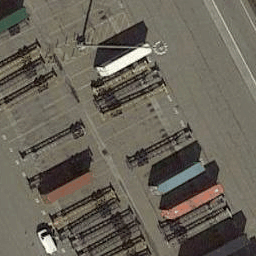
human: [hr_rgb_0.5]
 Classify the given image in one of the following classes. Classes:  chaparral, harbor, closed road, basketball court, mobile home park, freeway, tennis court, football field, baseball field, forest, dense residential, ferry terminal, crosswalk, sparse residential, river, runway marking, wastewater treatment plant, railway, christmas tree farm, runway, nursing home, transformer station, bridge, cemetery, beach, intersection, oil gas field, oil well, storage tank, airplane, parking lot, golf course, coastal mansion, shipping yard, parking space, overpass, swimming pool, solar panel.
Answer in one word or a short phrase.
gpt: shipping yard